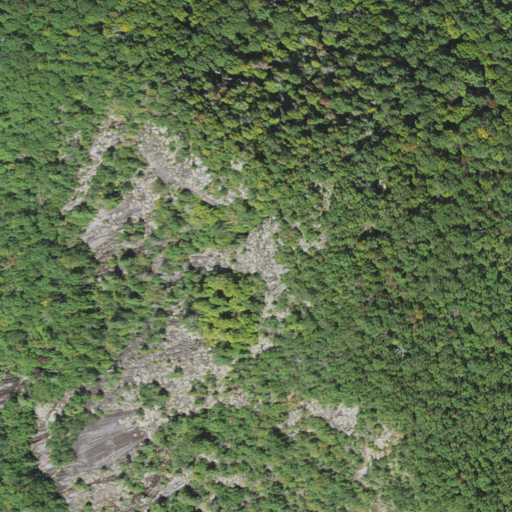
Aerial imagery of mountain in North Carolina named Jones Knob containing mixed forest, deciduous forest, evergreen forest, shrub, and grassland